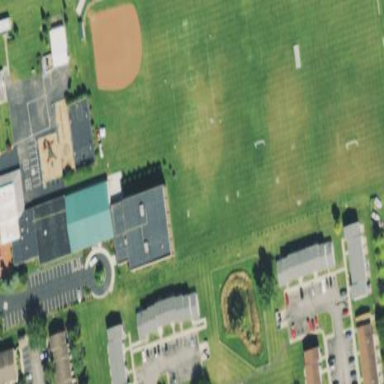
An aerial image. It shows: Soccer pitch designated for leisure and sports activities.